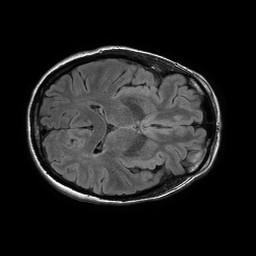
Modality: FLAIR
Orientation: axial
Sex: female
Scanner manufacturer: philips
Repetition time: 11 s
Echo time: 0.125 s